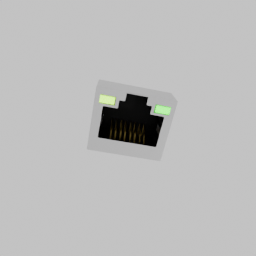
Label: electronics